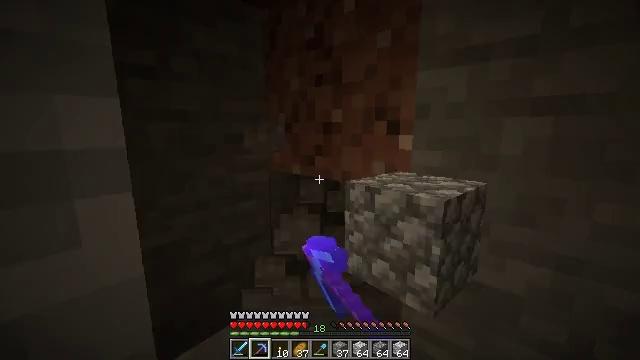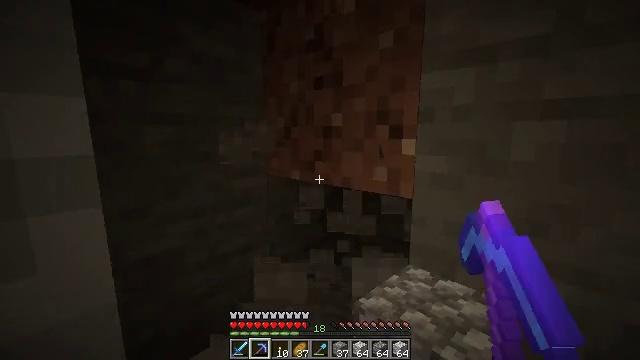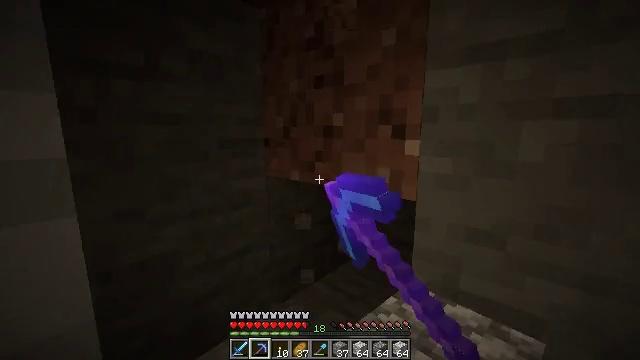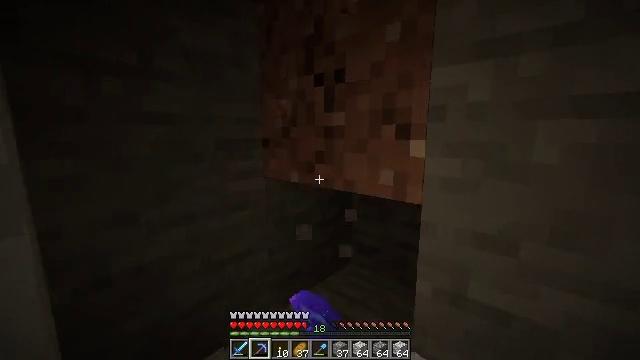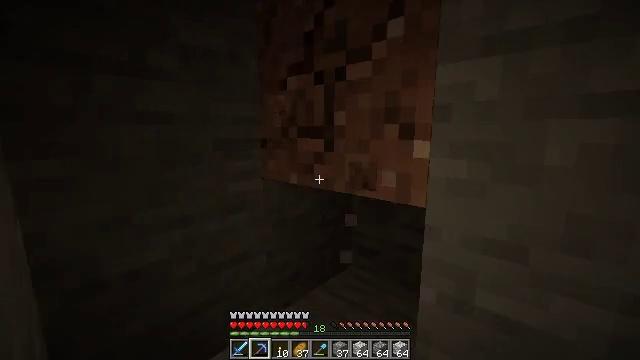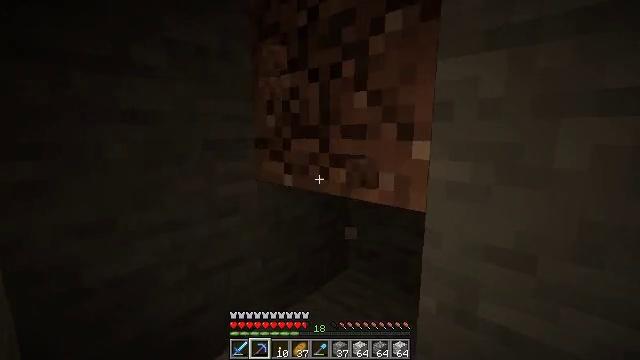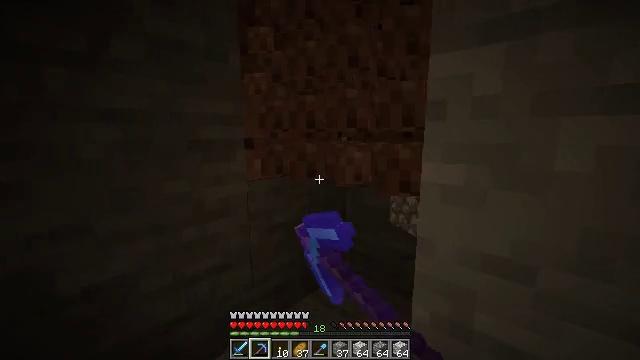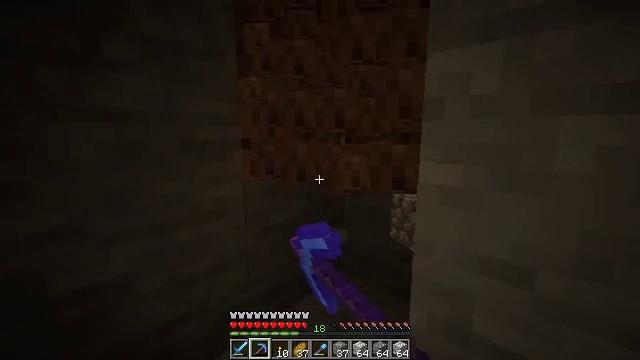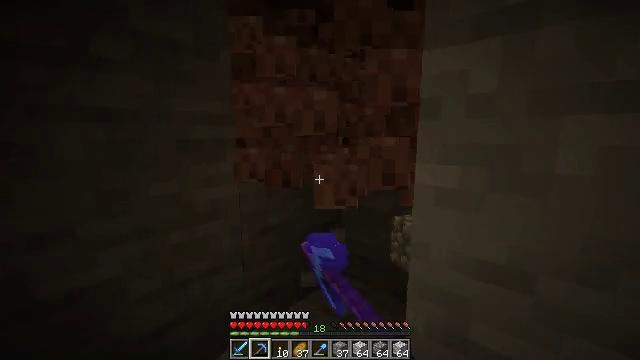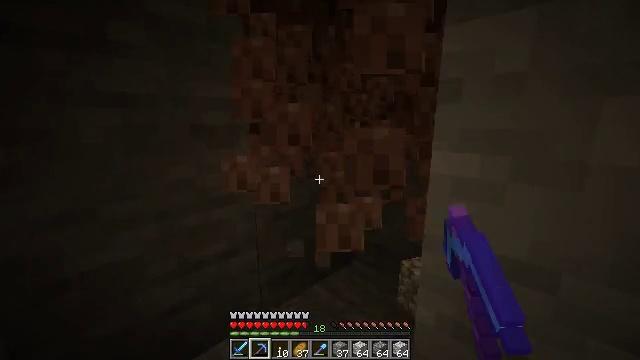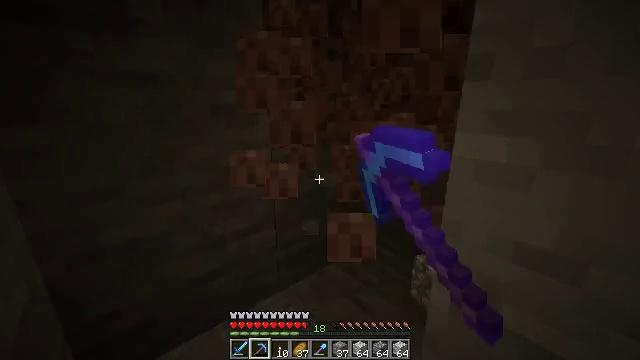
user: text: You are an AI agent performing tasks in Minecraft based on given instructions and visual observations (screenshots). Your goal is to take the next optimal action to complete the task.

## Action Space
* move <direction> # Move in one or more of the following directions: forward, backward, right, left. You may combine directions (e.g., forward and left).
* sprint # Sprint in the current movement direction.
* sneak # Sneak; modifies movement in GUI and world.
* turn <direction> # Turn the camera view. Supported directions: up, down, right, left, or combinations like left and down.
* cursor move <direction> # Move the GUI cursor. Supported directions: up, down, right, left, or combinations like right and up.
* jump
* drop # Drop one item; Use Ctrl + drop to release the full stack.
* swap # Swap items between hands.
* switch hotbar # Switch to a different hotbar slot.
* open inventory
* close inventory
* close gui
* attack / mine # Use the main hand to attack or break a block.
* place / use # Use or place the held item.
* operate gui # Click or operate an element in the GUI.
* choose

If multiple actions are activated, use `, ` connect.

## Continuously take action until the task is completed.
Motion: motion action
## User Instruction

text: Mine the granite block.
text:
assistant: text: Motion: move forward, sneak, attack / mine
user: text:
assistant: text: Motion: move forward, sneak, attack / mine
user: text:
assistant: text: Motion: move forward, sneak, attack / mine
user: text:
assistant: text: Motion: move forward, sneak, attack / mine
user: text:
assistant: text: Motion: move forward, sneak, attack / mine
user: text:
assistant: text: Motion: move forward, sneak, attack / mine
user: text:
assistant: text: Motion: move forward, sneak, attack / mine
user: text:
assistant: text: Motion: sneak, attack / mine
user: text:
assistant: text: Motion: sneak, turn left and down, attack / mine
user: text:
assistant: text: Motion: sneak, turn left and down, attack / mine
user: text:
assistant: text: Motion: sneak, attack / mine